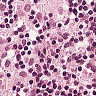
Metastatic tissue present: no